Question: Its easy to check storage sizes for Tables and Indexes, you can right-click the table object on SSMS explorer and voila, the details appear in a nice popup.
But since Indexed Views are displayed the same as Normal Views, there is no storage information avaiable in SSMS to show me the current size taken up on disk.

Is there an alterate way to calculate the size (say via a system SP or similar method)?
Thanks.
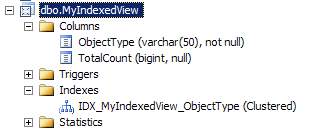
Answer: '''
EXEC sys.sp_spaceused @objname = N'dbo.YourView'
'''